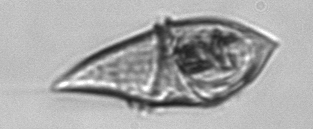
Label: Gyrodinium